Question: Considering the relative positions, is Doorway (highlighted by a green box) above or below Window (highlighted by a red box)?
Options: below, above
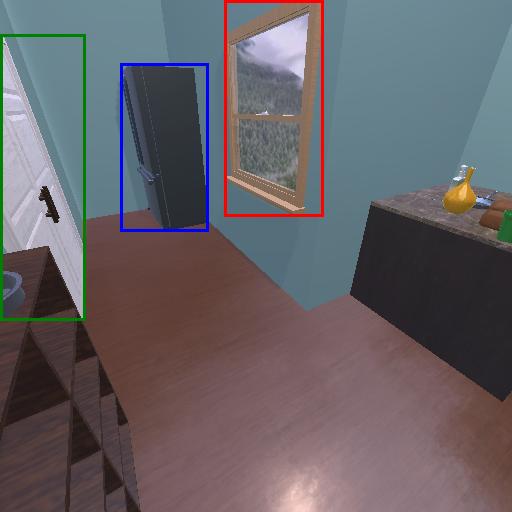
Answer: below